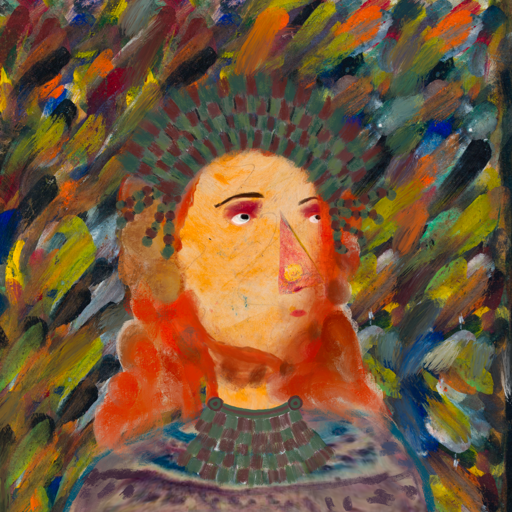
Background: An_Impression, Head And Neck Side: Experience, Face Side: Irani, Bust: HillGirl, Hair Side: Rupkatha, Head Accessory: After_Raid_Crown, Second Necklace: After_Raid, Necklace: Blank, Baby: Blank